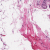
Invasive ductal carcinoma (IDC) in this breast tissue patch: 0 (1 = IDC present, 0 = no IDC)